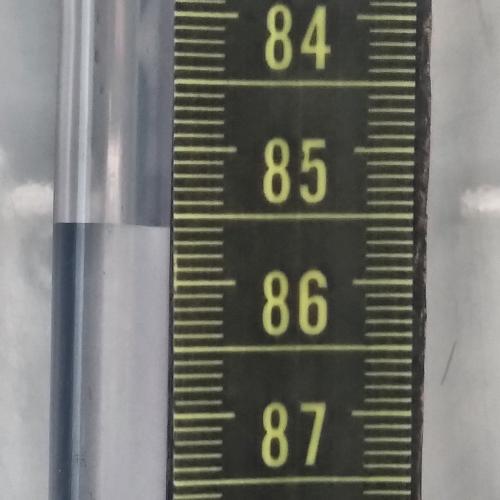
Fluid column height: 85.6 cm